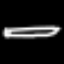
Label: pencil